Interaction volume radius: 5 \u00c5
Interaction volume height: 20 \u00c5
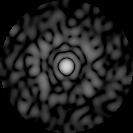
Disorder parameter: 0.8143